Question: For an ASP.NET MVC application, I have 2 controllers with the name 'Home'. One of the controllers is in an 'Areas' section, one is not. If someone goes to the base path '/', I am trying to default to the controller in the 'Areas' section. I am under the impression that this is possible. I have the following setup which I believe is supposed to make that happen -

When I go to '/', I am still taken to the Controller in 'MVCArea01/Controllers/' and not 'MVCArea01/Areas/Admin/Controllers/'.
(in case the code in the image is too small to see, here is the code for the method, RegisterRoutes)
'''
public static void RegisterRoutes(RouteCollection routes)
{
routes.IgnoreRoute("{resource}.axd/{*pathInfo}");
routes.MapRoute(
"Default", // Route name
"{controller}/{action}/{id}", // URL with parameters
new { controller = "Home", action = "Index", id = UrlParameter.Optional }, // Parameter defaults
new[] {"MVCAreas01.Areas.Admin.Controllers"} // I believe this code should cause "/" to go to the Areas section by default
);
}
'''
What is the correct solution?
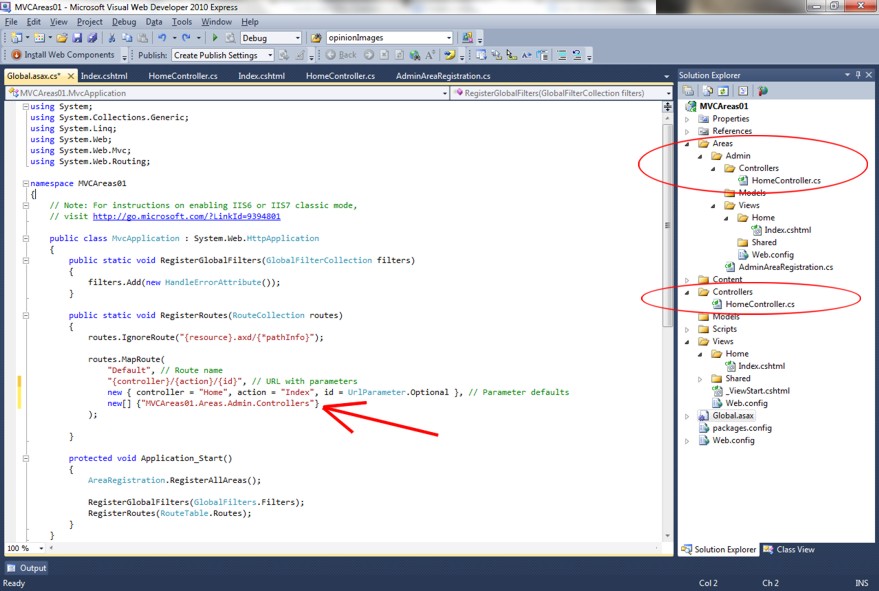
Answer: @ABogus
I modified the AdminAreaRegistration.cs file. Refer the image below

Also I modified the Route.config as below.

I got the output as like this

You can download the sample project from <URL>